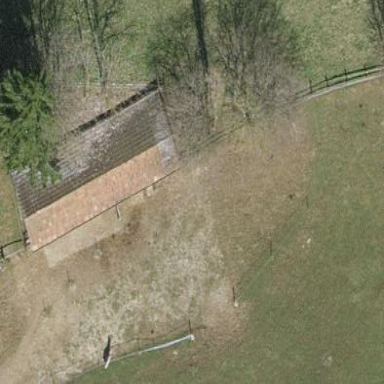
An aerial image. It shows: Farm building.